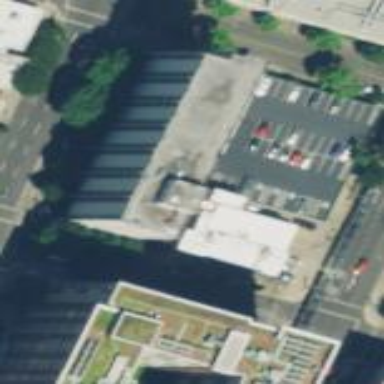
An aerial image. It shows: Cinema building.